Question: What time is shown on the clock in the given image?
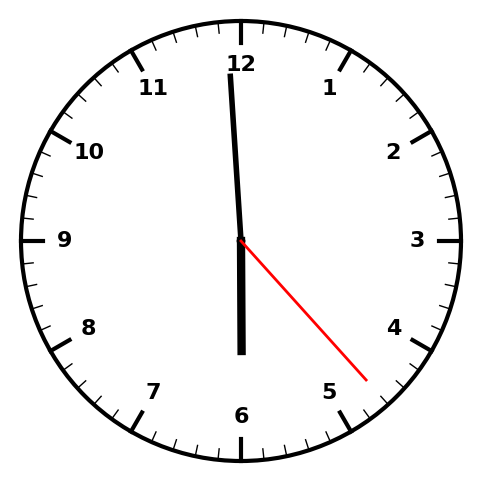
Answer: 05:59:23